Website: bh-photo
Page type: cart
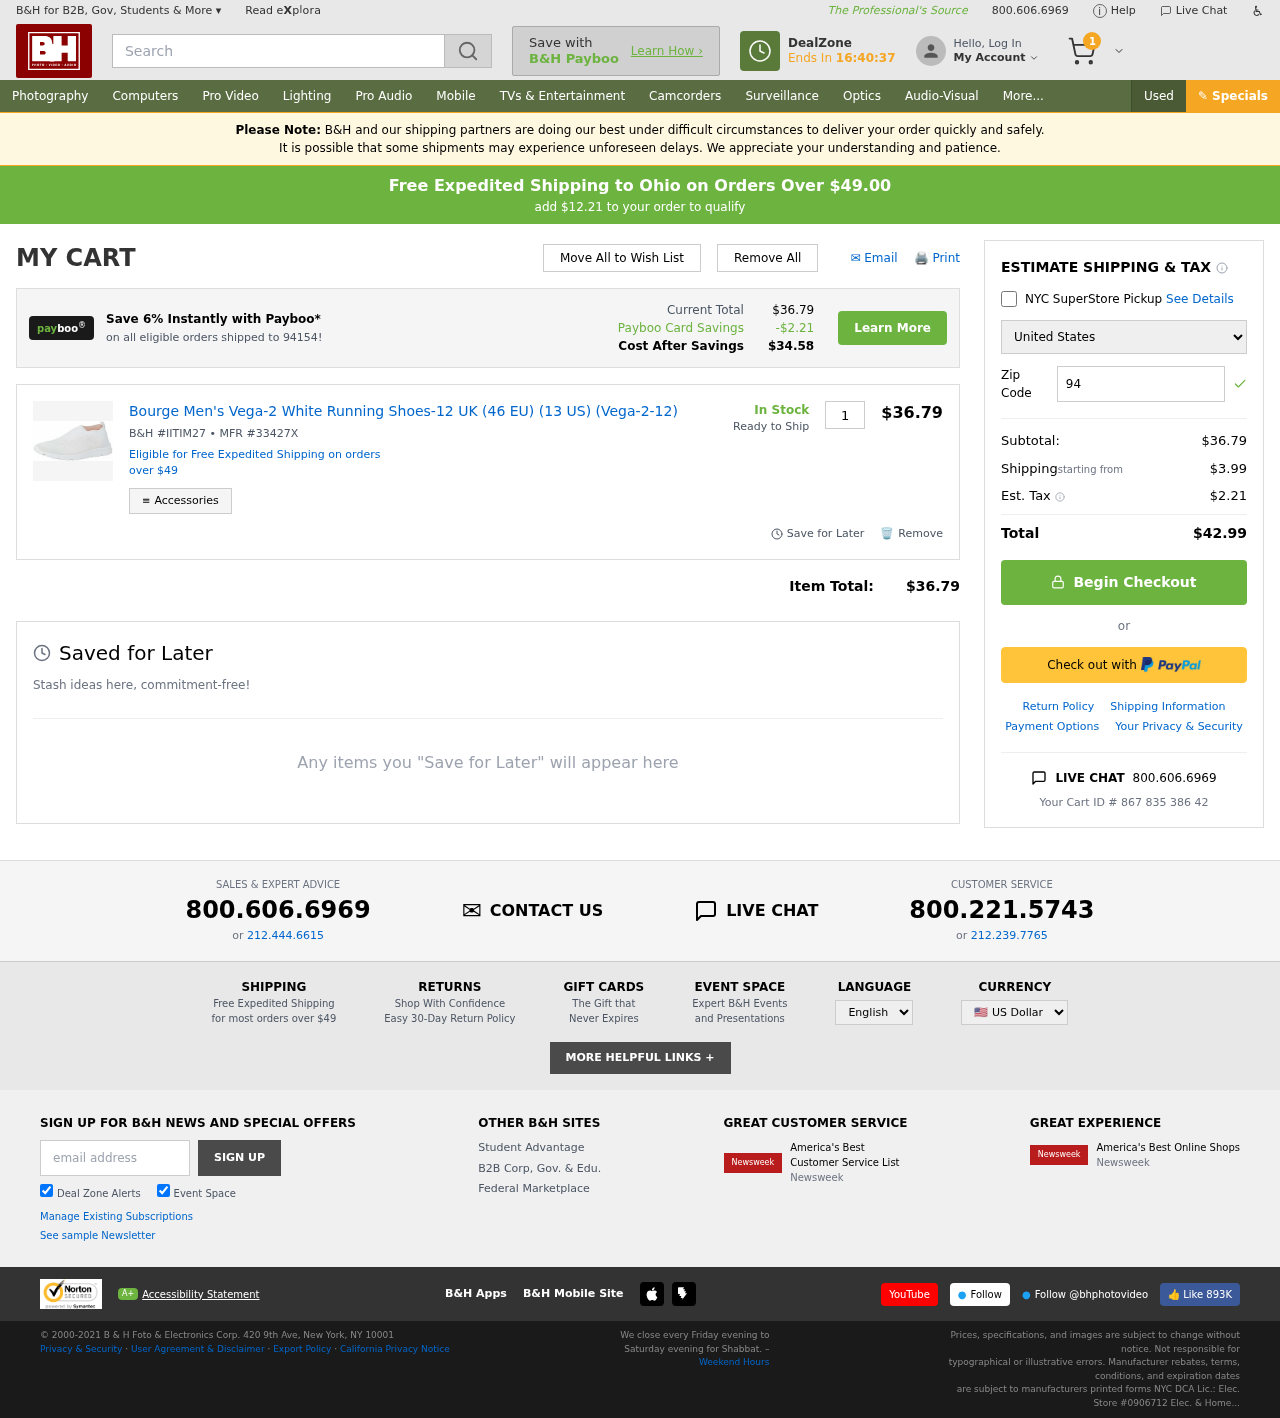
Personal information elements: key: PII_COUNTRY
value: United States
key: PII_POSTCODE
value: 94154
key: PII_STATE
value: Ohio
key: PII_POSTCODE_FULL
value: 94154
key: PII_POSTCODE_NUMERIC
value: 94154
Product elements: key: PRODUCT1_NAME
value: Bourge Men's Vega-2 White Running Shoes-12 UK (46 EU) (13 US) (Vega-2-12)
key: PRODUCT1_PRICE
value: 36.79
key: PRODUCT1_QUANTITY
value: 1
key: PRODUCT1_SKU
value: IITIM27
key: PRODUCT1_MFR
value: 33427X
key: PRODUCT1_AVAILABILITY
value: In Stock
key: PRODUCT1_SHIP_STATUS
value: Ready to Ship
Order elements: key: ORDER_NUM_ITEMS
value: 1
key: FREE_SHIPPING_THRESHOLD
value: $12.21
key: ORDER_SUBTOTAL
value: $36.79
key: ORDER_SHIPPING_COST
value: $3.99
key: ORDER_TAX
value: $2.21
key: ORDER_TOTAL
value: $42.99
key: ORDER_ID
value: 867 835 386 42
Search elements: key: HEADER_SEARCH
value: Search
Other elements: key: PAYBOO_SAVINGS
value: -$2.21
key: COST_AFTER_SAVINGS
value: $34.58